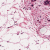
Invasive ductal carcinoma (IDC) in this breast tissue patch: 0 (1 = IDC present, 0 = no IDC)